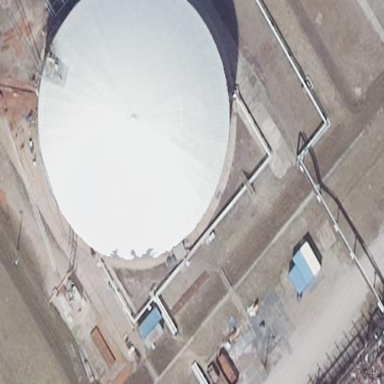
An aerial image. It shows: Storage tank which is man-made.